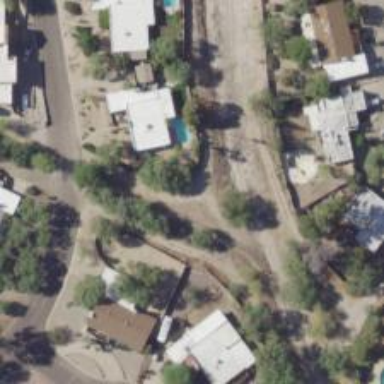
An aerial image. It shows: Alley classified as service road.